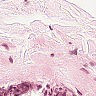
Metastatic tissue present: no